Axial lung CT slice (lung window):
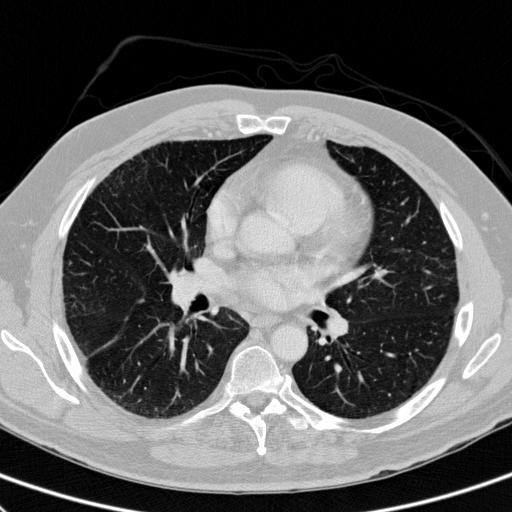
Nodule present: yes
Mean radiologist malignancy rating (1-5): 3.333